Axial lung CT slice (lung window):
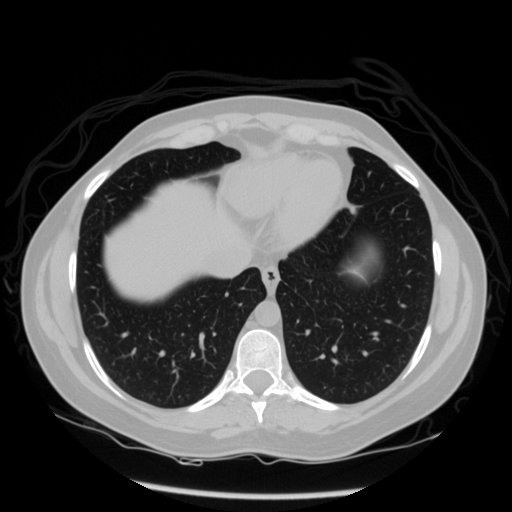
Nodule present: no